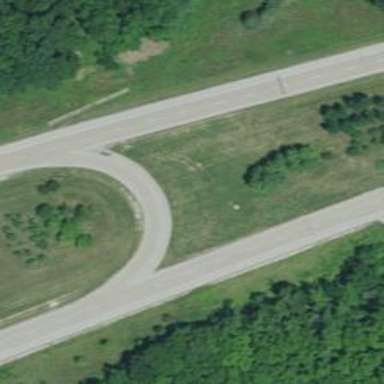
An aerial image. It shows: Secondary link road.